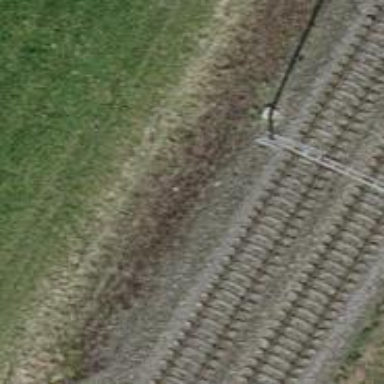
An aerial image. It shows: Power pole.